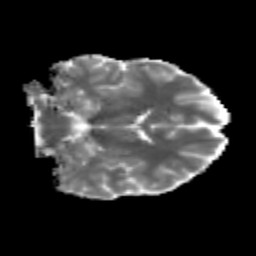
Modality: MD
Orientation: coronal
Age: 21
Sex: male
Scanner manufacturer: siemens
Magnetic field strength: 3 T
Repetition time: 3.5 s
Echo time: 0.125 s